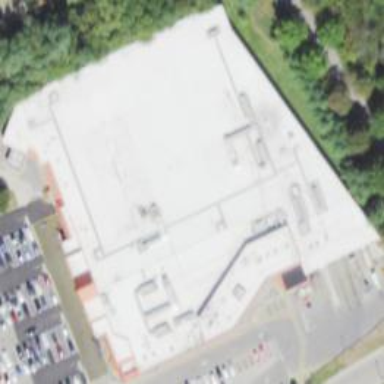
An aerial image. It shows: Supermarket building.